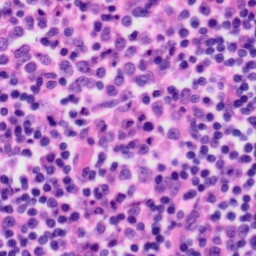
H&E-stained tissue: Tonsil